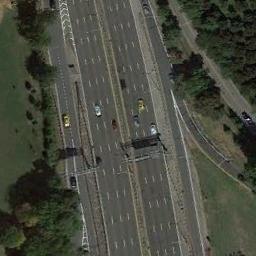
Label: freeway